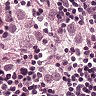
Metastatic tissue present: yes